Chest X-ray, PA view. Patient: 52 years old, sex F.
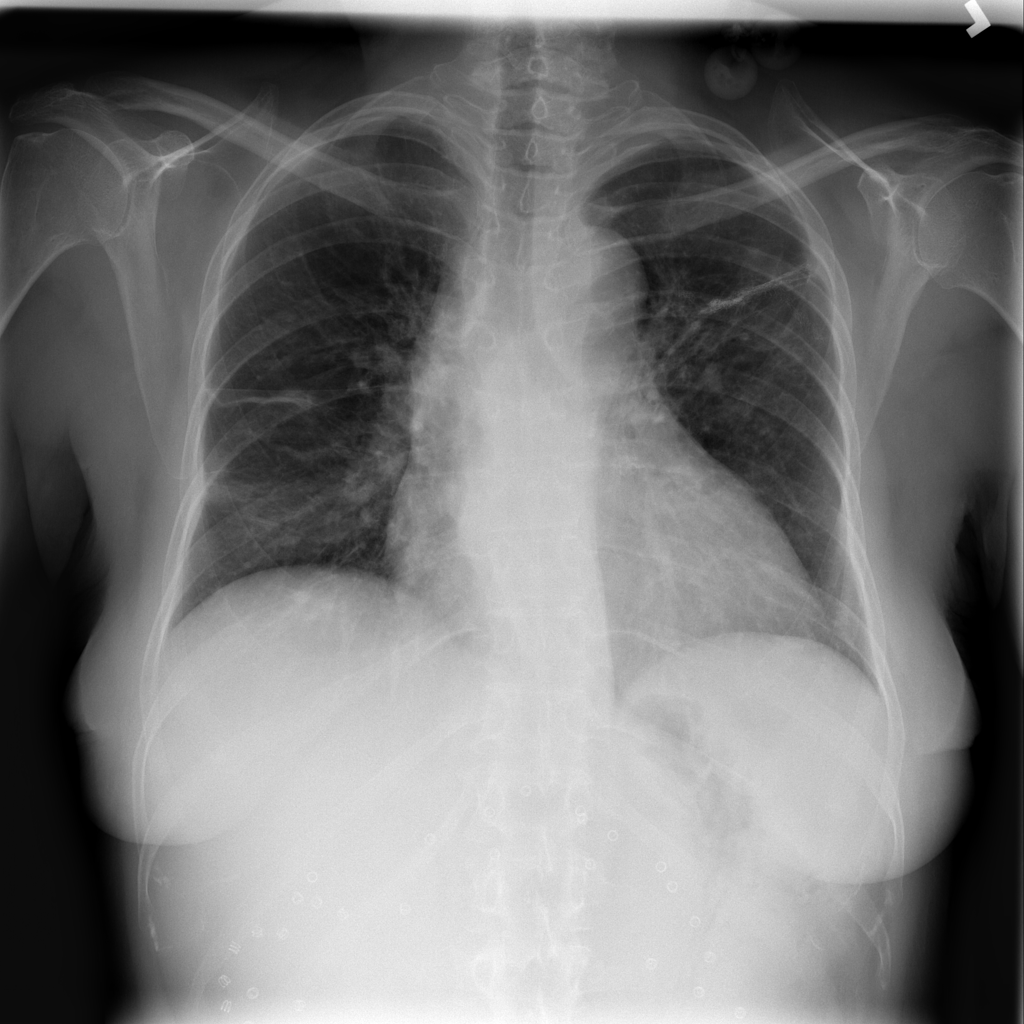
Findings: Atelectasis, Infiltration